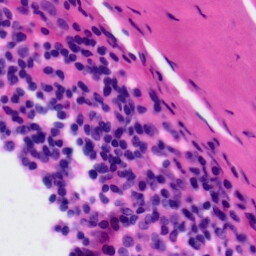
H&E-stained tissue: Tonsil